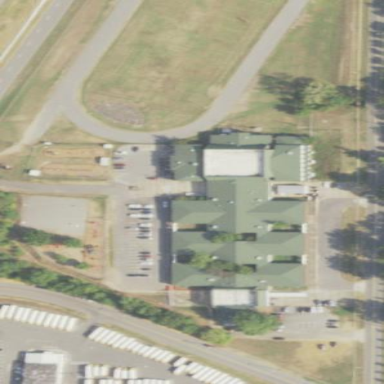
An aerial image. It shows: School building.